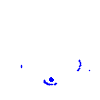
Particle: kaon